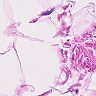
Metastatic tissue present: no